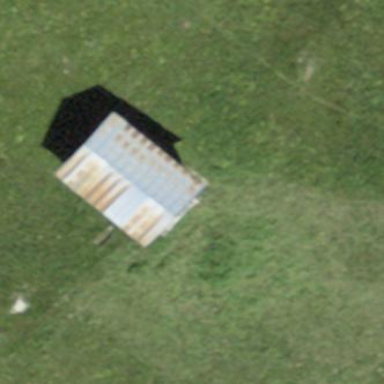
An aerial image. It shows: Shed.